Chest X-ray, AP view. Patient: 73 years old, sex F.
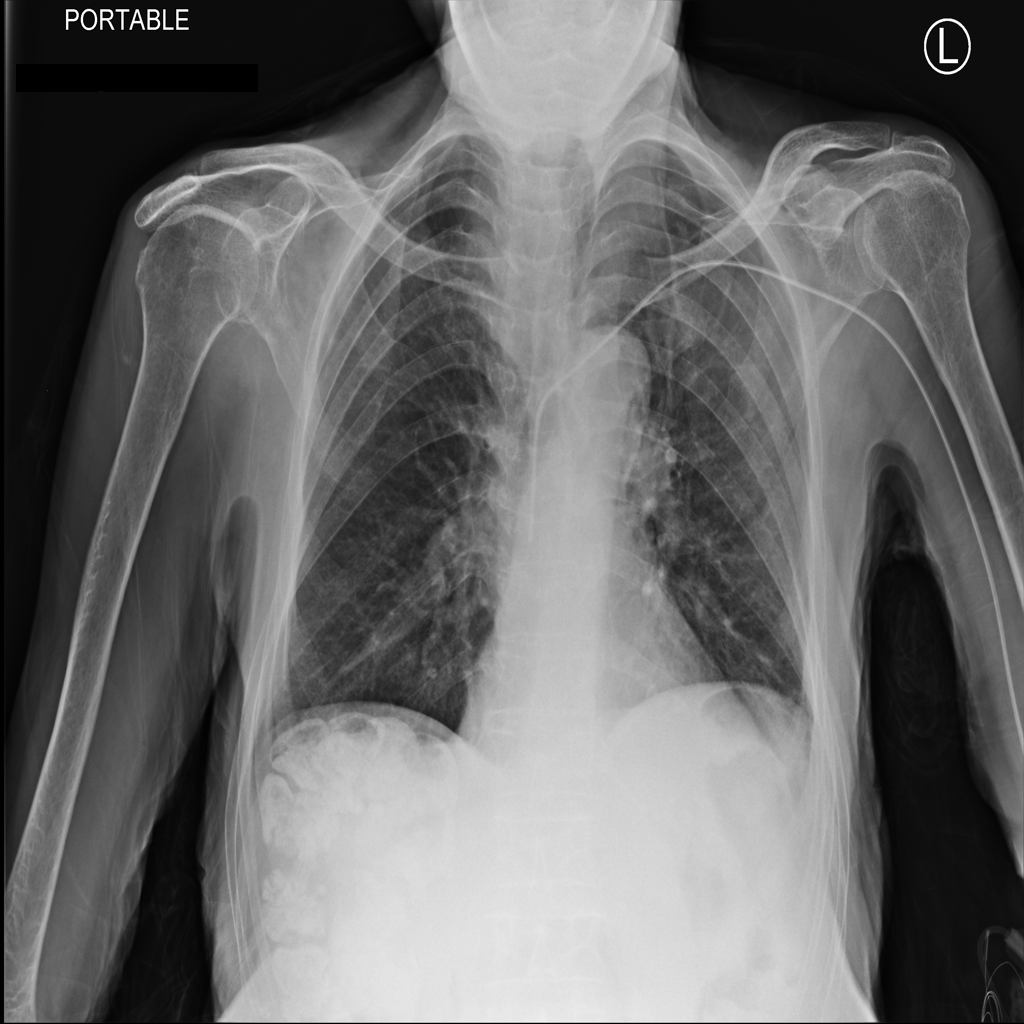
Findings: No Finding